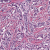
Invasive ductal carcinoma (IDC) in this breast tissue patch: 1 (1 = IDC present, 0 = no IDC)